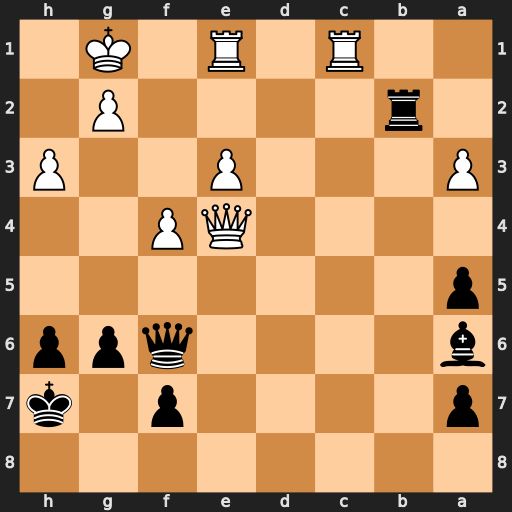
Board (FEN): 8/p4p1k/b4qpp/p7/4QP2/P3P2P/1r4P1/2R1R1K1
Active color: b
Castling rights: -
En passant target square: -
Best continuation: Bb7 Qxb7 Rxb7